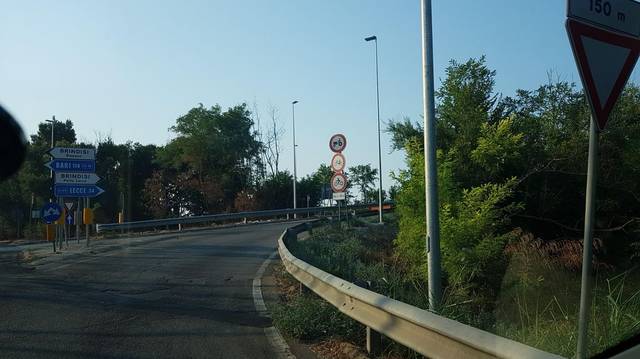
Region: Italy
Coordinates: 40.617, 17.95